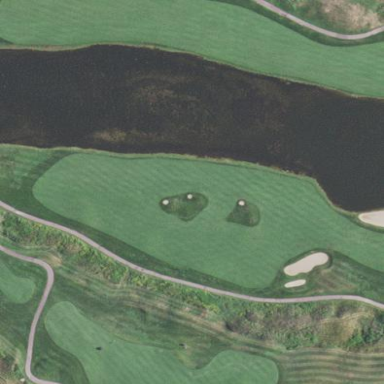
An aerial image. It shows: Area with grass used as rough in golf course.